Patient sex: M
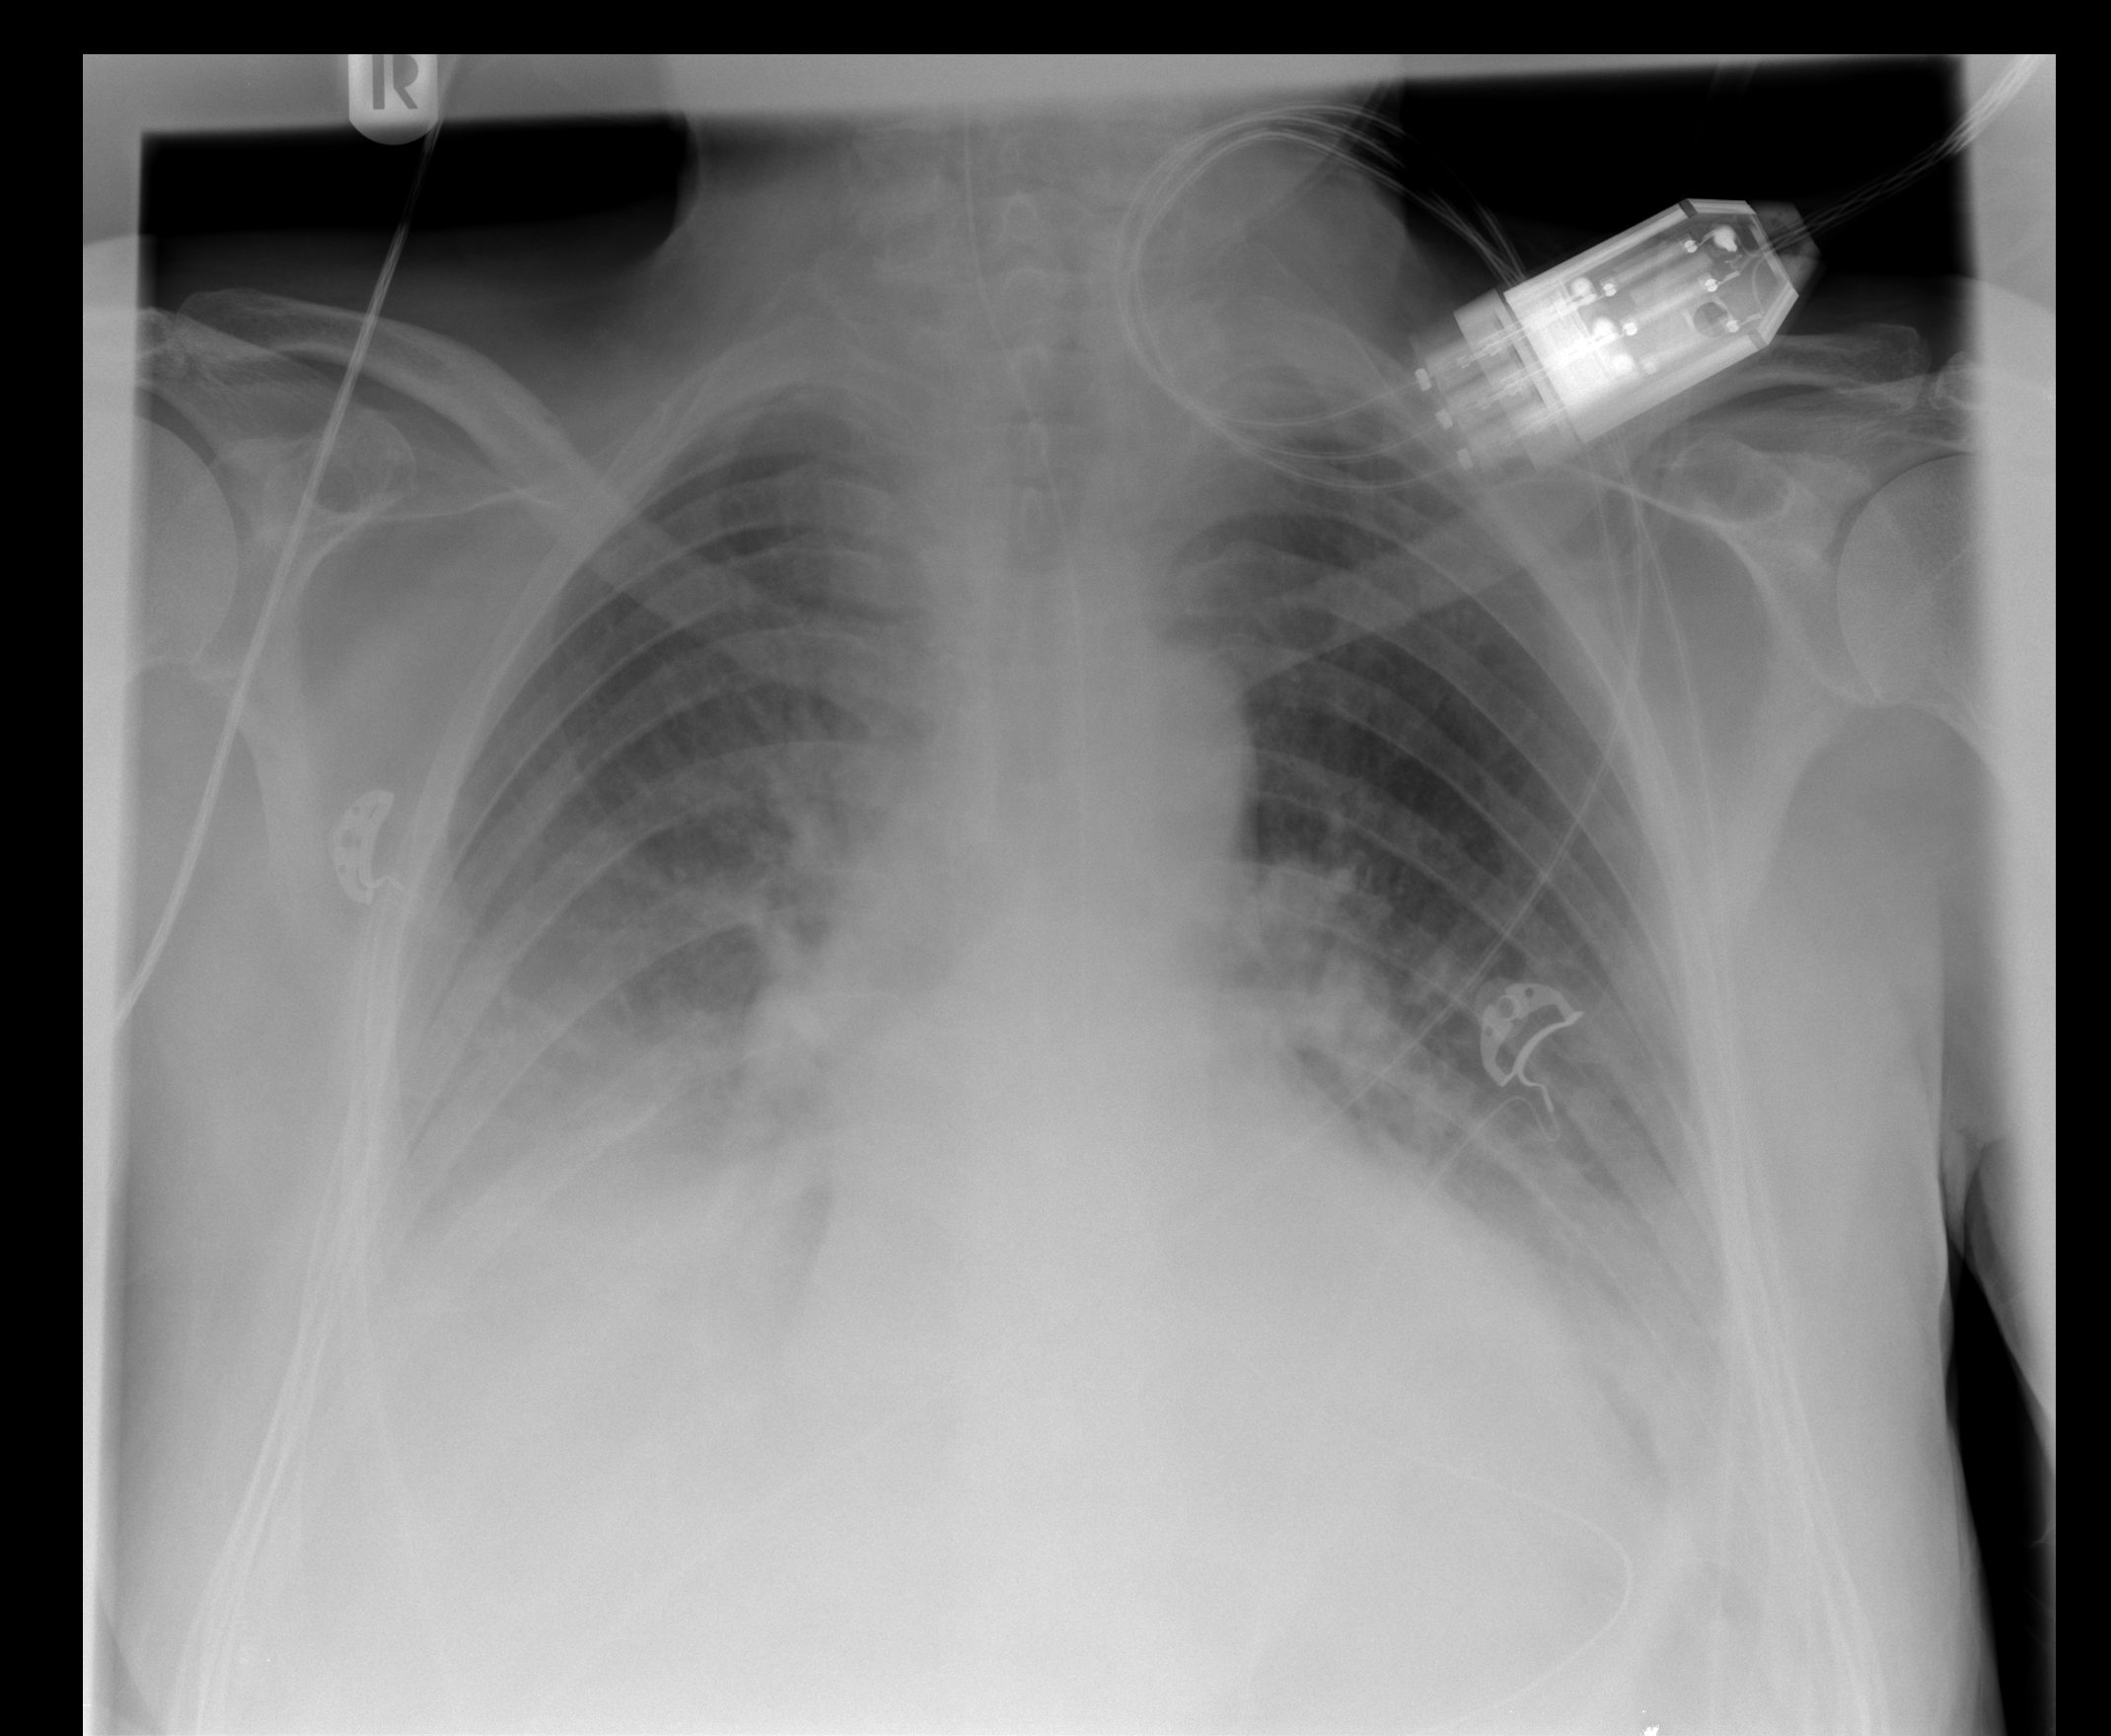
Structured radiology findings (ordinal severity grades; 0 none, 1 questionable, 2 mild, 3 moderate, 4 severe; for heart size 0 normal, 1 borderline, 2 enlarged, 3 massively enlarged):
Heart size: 0
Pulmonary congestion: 2
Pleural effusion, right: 3
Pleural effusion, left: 2
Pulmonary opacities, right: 2
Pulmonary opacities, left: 2
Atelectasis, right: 2
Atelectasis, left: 2